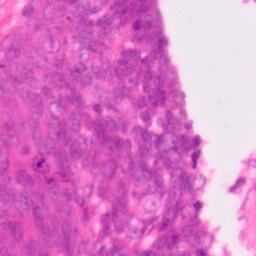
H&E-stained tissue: Colon